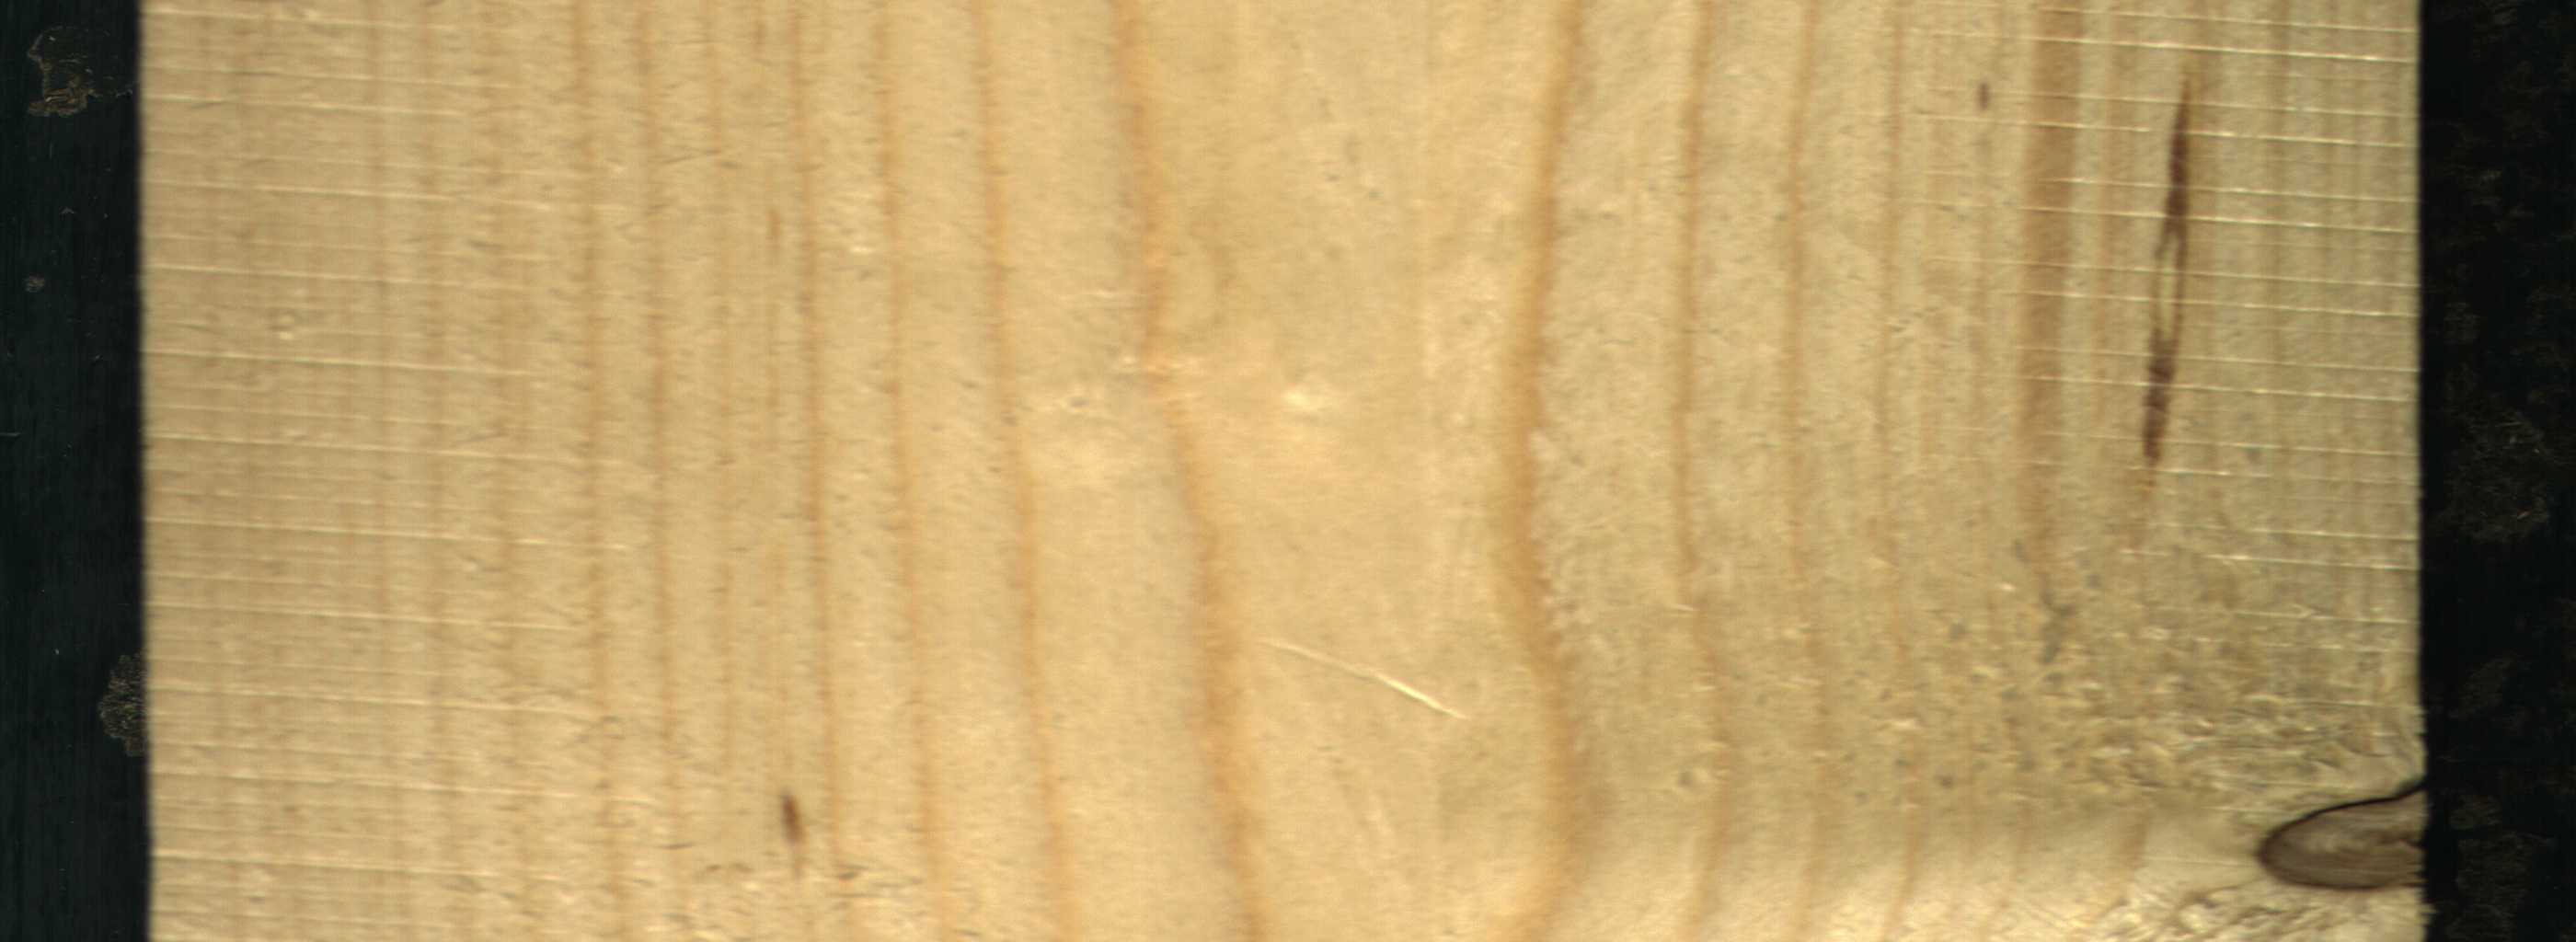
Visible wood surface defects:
resin
Dead_Knot